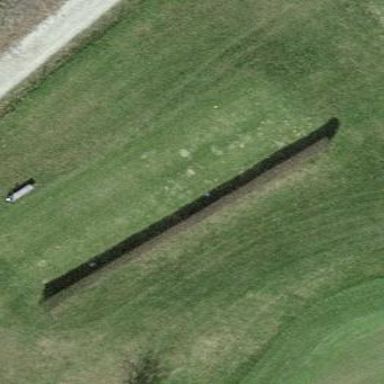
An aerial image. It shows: Grass area designated as golf tee.